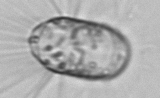
Label: Corethron_hystrix